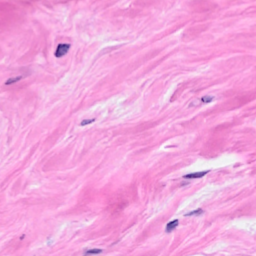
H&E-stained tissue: Breast